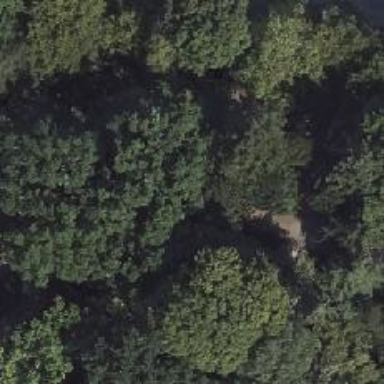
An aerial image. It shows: Park with evergreen needle-leaved trees.